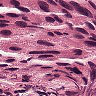
Metastatic tissue present: yes